I will show an image sequence of human cooking. I have annotated the images with numbered circles. Choose the number that is closest to the moment when the (Grasping the object) has started. You are a five-time world champion in this game. Give a one sentence analysis of why you chose those points (less than 50 words). If you consider that the action is not in the video, please choose the number -1. Provide your answer at the end in a json file of this format: {"points": []}
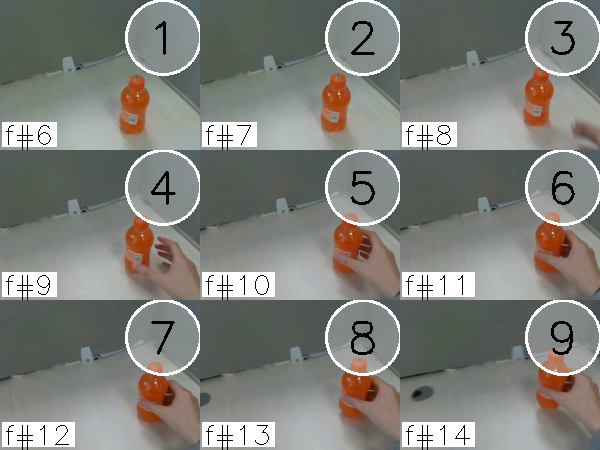
Frame 6 shows the clearest moment of hand-object contact.
{"points": [6]}